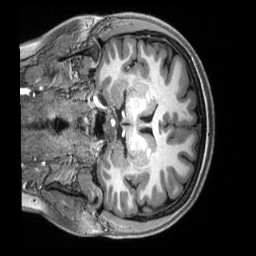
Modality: T1w
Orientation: coronal
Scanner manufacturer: siemens
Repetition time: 2.5 s
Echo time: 0.00231 s